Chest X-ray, PA view. Patient: 23 years old, sex M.
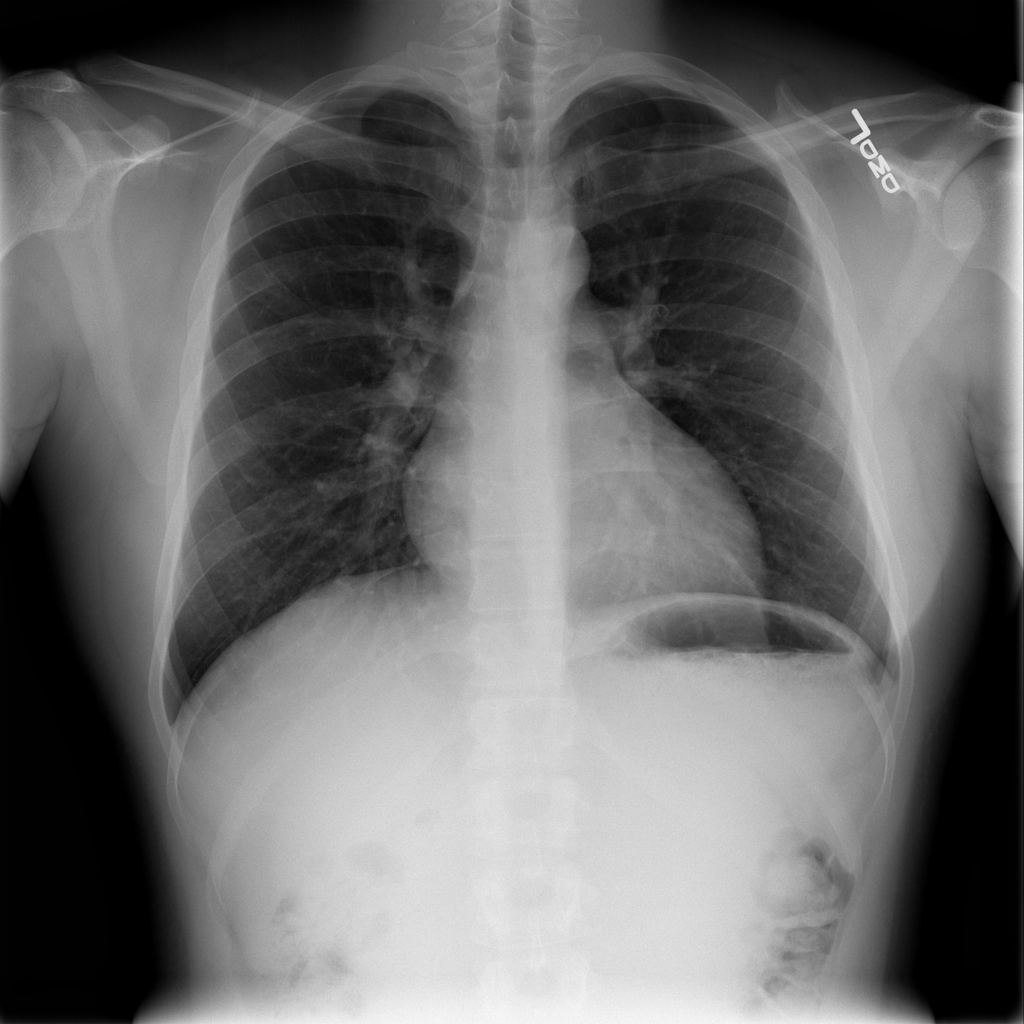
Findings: No Finding